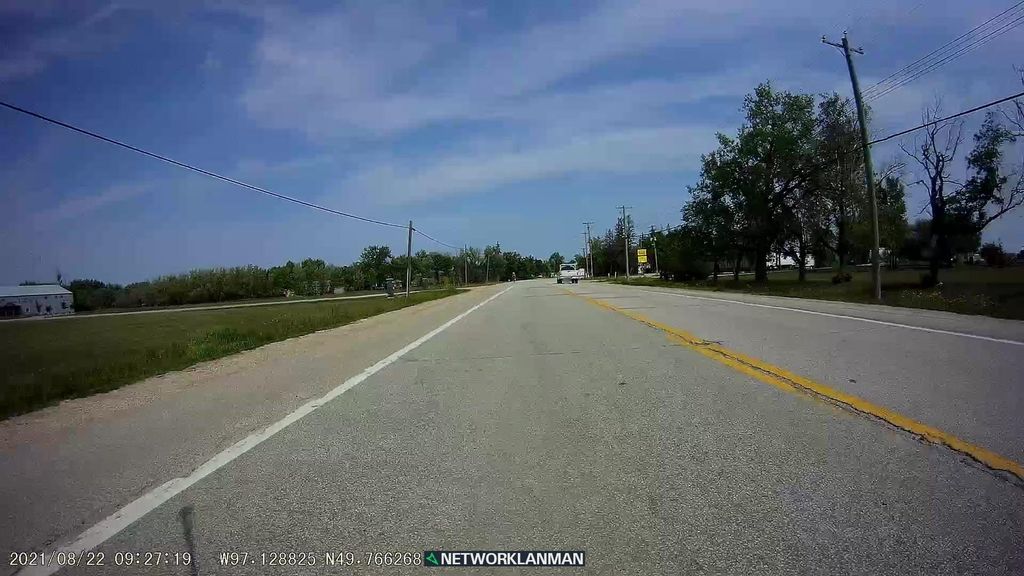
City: winnipeg